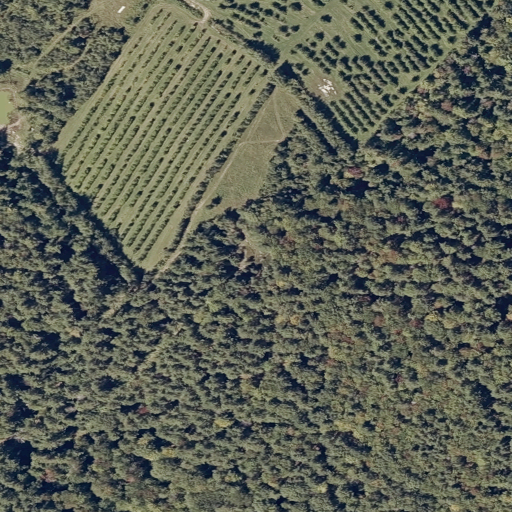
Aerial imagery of mountain in Maine named Mount Prospect containing mixed forest, evergreen forest, and pasture